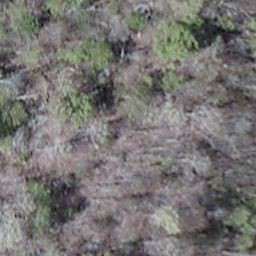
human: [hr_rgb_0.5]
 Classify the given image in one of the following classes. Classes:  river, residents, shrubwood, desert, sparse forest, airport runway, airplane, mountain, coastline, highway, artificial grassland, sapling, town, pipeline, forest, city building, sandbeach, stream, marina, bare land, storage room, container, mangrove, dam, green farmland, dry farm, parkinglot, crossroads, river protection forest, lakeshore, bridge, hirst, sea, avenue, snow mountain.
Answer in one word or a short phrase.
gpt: shrubwood